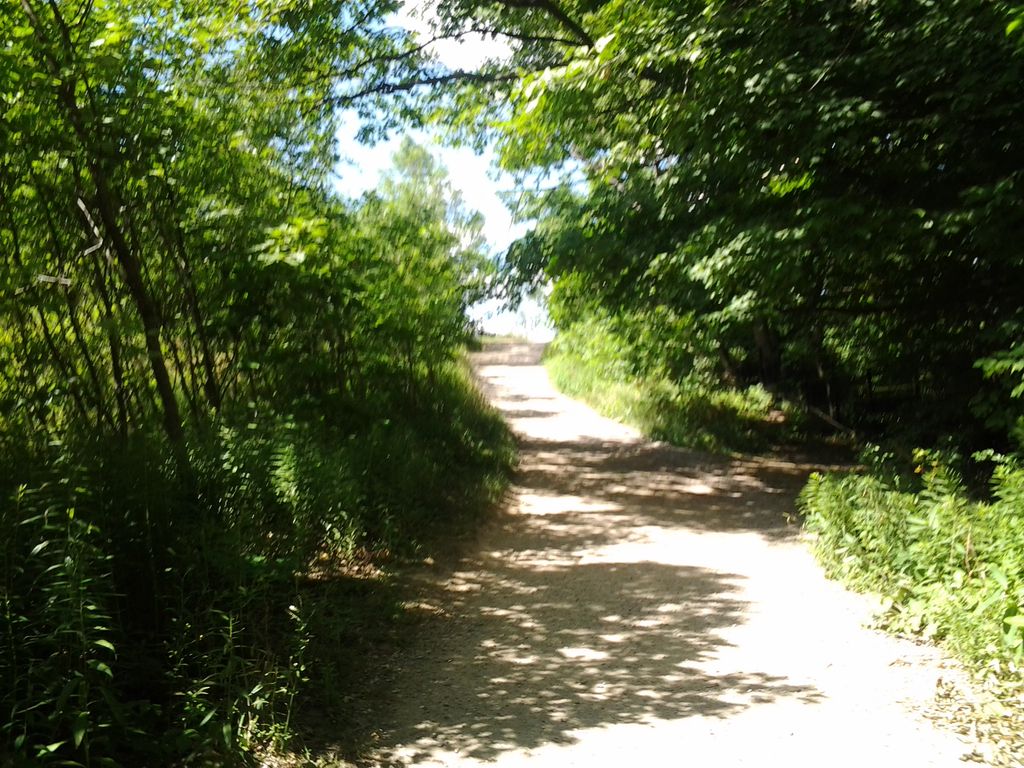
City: hamilton